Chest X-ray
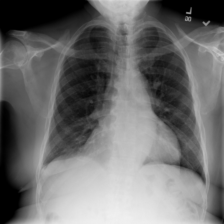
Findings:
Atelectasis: negative
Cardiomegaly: negative
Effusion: positive
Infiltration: negative
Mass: negative
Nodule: negative
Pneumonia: negative
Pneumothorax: negative
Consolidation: negative
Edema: negative
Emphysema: negative
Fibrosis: negative
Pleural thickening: negative
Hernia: negative